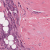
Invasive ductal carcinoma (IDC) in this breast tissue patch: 1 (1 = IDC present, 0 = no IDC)